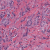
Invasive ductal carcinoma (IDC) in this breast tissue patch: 1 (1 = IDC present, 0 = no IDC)